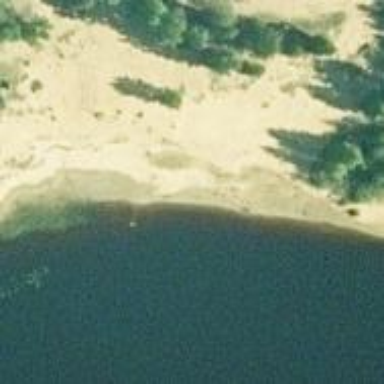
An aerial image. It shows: Beach area ideal for swimming.